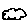
Label: cloud